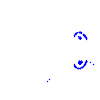
Particle: electron